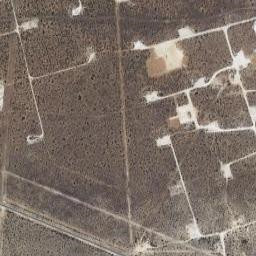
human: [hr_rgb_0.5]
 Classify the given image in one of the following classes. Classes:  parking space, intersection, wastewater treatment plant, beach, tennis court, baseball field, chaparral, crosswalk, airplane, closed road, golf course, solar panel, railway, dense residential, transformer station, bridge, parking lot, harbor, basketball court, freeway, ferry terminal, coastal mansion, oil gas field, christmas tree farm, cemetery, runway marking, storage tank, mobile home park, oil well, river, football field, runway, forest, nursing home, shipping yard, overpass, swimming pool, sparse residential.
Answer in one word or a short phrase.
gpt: oil gas field